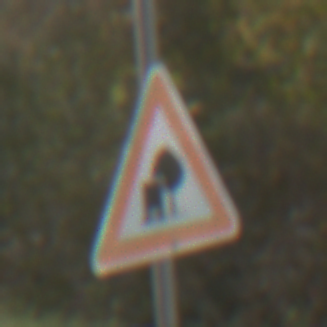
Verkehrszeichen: UnzureichendesLichtraumprofil
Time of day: SunriseSunset
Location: Outdoor (Nature)
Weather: PartlyCloudy
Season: NotSpecified
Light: Natural